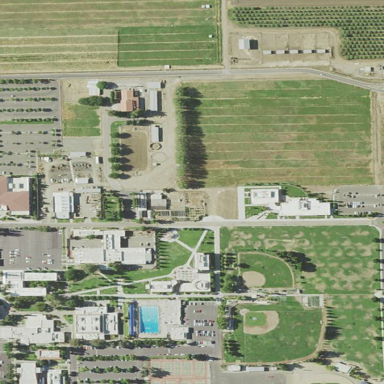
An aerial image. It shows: College.